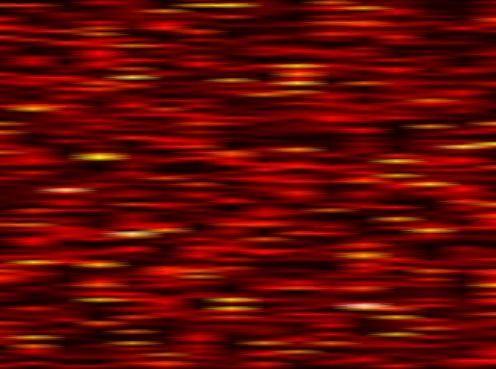
Label: FOFDM